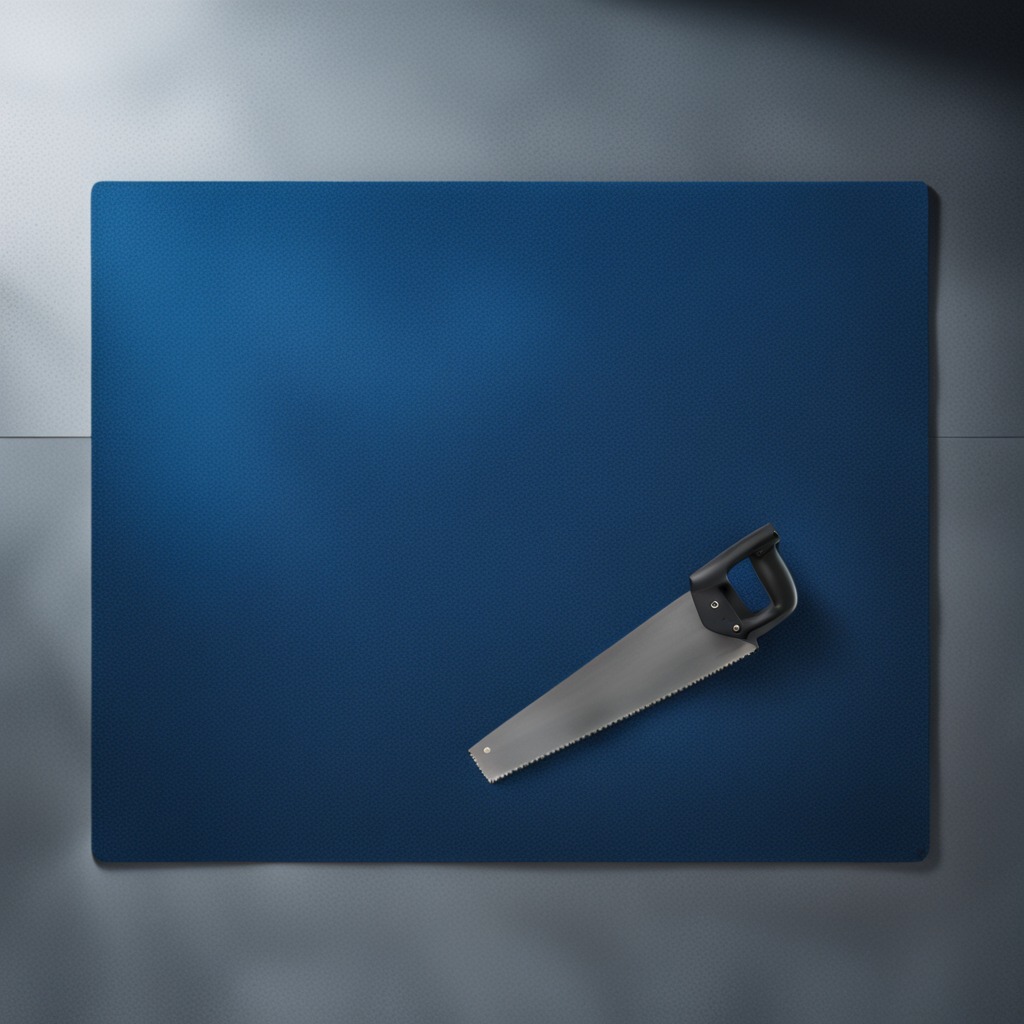
A metal saw is lying on a clean granite tabletop covered with a blue rubber mat inside a workshop under bright overhead lighting crisp shadows high clarity worn but beneath the mat.